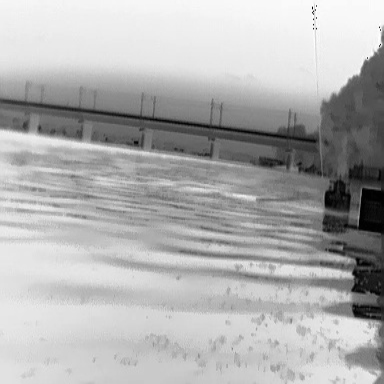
There is a liner in the infrared image.